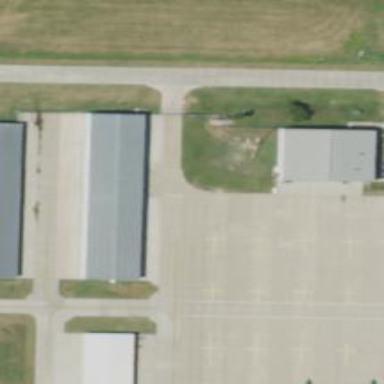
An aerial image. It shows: View of taxiway at the airport.